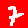
Digit: 7